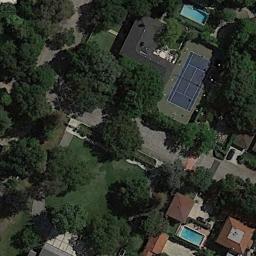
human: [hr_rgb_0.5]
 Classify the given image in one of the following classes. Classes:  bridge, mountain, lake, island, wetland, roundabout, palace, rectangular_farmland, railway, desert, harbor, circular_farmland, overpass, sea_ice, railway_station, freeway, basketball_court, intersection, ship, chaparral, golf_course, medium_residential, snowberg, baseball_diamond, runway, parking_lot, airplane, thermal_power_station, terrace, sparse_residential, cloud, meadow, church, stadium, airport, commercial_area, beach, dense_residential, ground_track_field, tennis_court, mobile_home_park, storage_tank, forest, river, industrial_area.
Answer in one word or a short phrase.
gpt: tennis_court